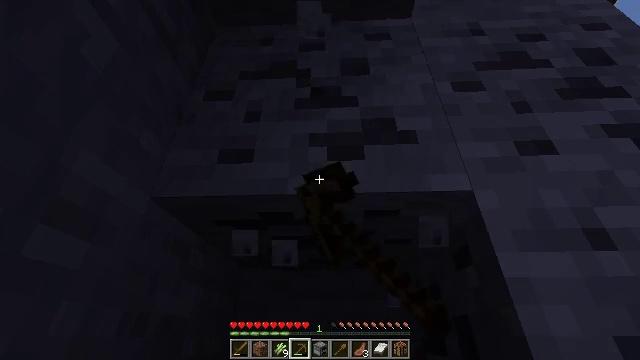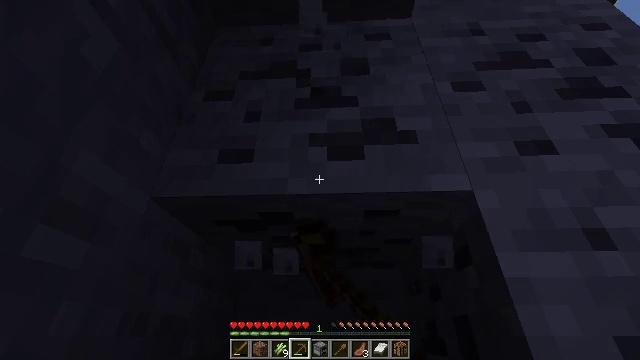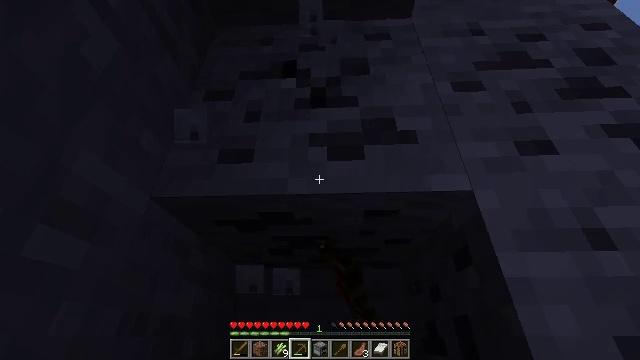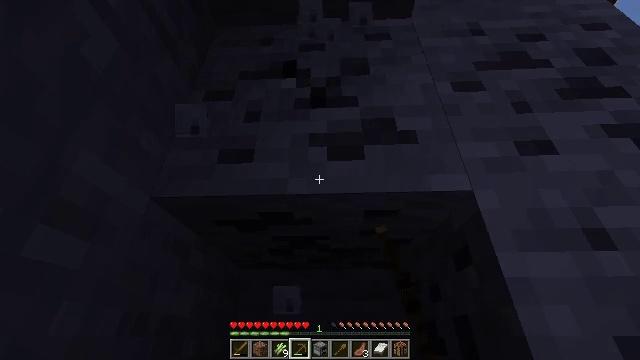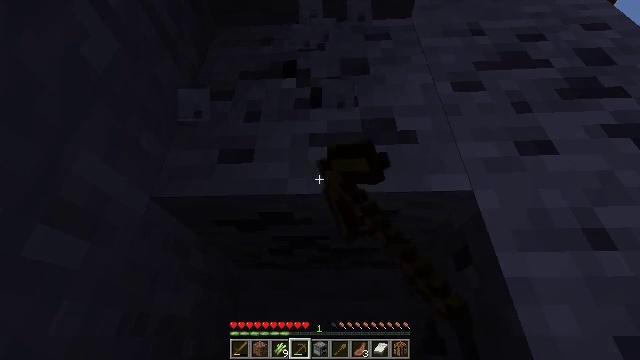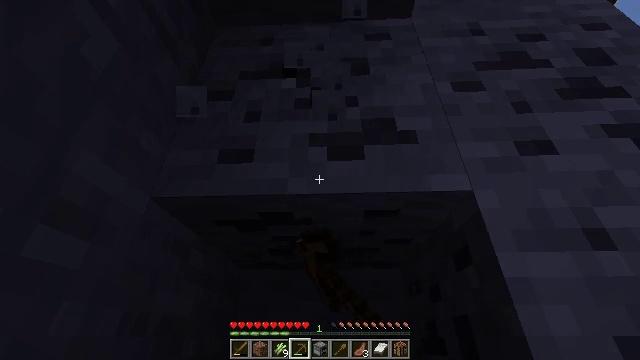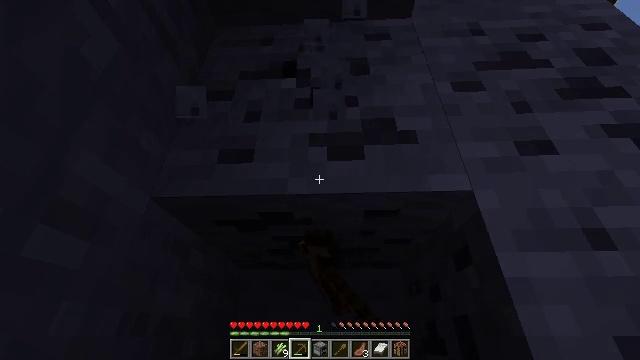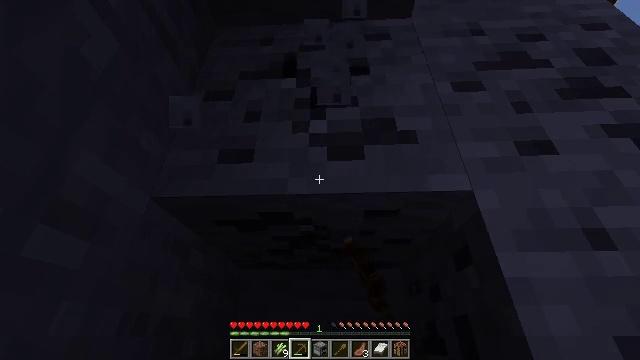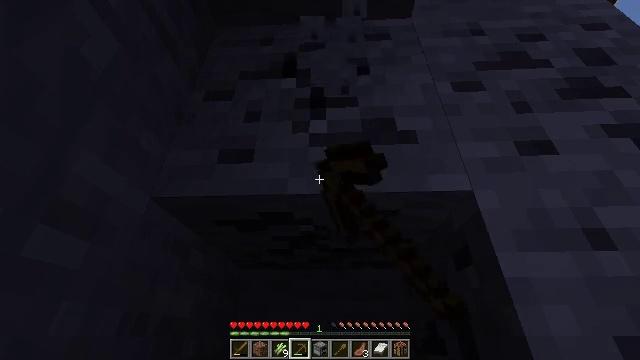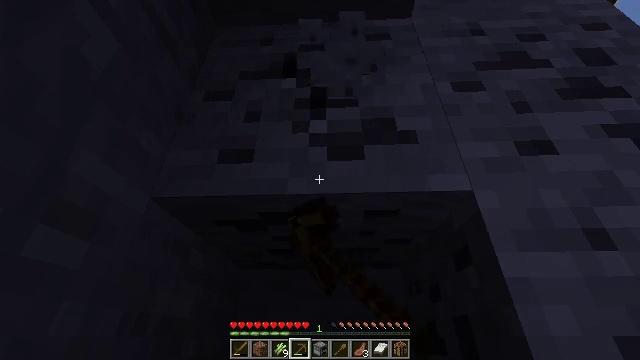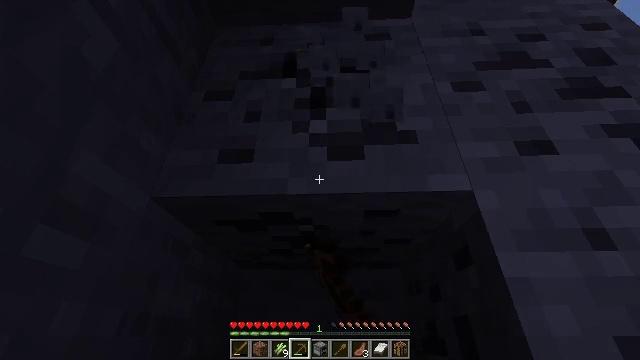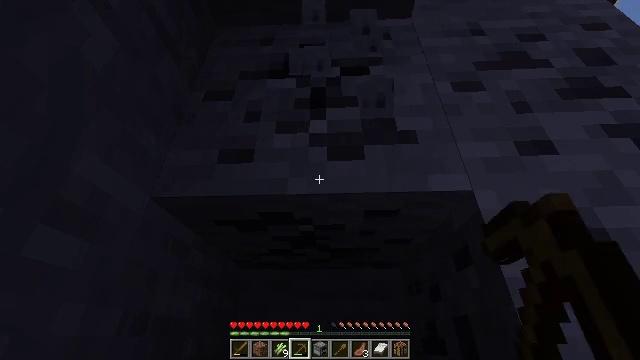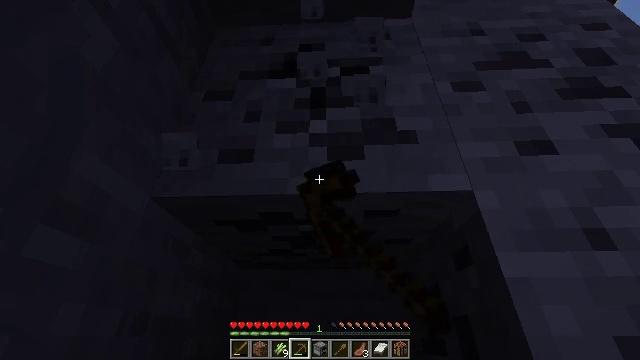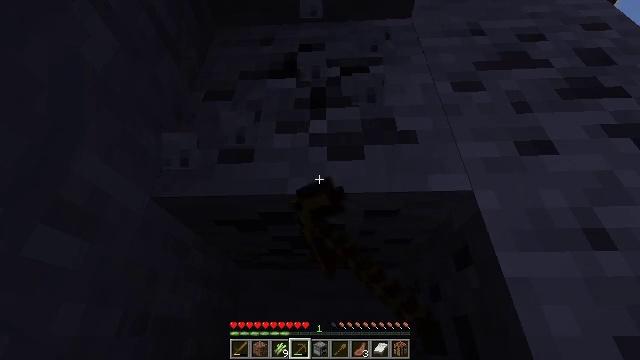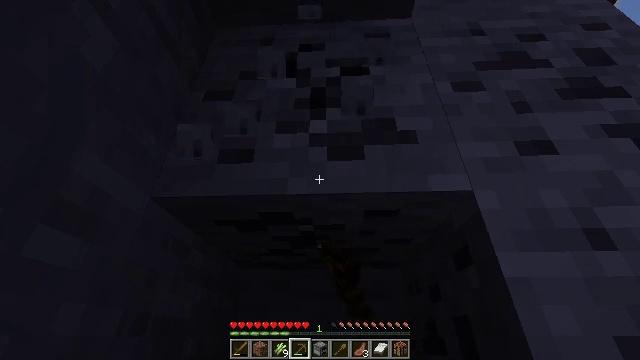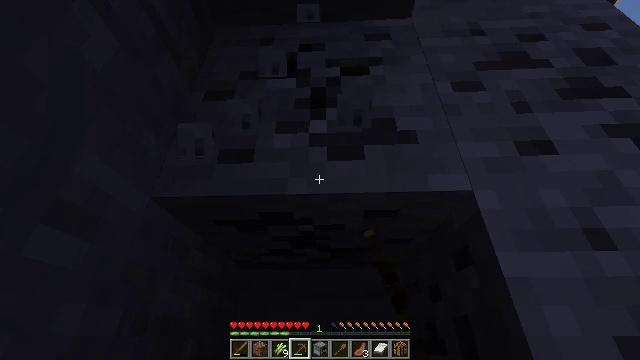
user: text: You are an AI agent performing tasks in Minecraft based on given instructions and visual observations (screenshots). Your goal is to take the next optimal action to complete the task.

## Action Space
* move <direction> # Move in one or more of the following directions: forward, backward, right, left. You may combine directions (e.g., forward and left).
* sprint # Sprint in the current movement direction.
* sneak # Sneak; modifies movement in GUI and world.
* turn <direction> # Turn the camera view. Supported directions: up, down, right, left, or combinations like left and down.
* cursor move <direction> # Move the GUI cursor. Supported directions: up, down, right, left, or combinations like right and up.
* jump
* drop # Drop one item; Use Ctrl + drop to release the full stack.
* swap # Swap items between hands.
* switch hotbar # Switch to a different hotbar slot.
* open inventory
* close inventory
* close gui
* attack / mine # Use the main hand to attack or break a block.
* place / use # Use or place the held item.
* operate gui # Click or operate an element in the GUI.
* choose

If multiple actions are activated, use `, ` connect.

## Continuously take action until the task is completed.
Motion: motion action
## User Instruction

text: Collect coal by mining the ore.
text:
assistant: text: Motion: attack / mine
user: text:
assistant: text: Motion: attack / mine
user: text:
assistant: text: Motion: attack / mine
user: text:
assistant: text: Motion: attack / mine
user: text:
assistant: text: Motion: attack / mine
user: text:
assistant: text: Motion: attack / mine
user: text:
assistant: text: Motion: attack / mine
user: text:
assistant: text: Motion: attack / mine
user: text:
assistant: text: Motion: attack / mine
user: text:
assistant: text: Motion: attack / mine
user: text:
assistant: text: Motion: attack / mine
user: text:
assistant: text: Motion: attack / mine
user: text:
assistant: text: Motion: attack / mine
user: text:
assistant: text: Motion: attack / mine
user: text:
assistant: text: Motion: attack / mine
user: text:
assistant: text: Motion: attack / mine
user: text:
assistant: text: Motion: attack / mine
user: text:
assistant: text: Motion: attack / mine
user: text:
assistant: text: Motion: attack / mine
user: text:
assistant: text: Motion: attack / mine
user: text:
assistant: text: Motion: attack / mine
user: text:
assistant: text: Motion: attack / mine
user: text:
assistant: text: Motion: attack / mine
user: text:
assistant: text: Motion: attack / mine
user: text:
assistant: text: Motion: attack / mine
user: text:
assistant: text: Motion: attack / mine
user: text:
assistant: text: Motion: attack / mine
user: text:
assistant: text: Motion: attack / mine
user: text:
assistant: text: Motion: attack / mine
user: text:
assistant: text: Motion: attack / mine